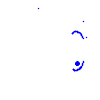
Particle: electron